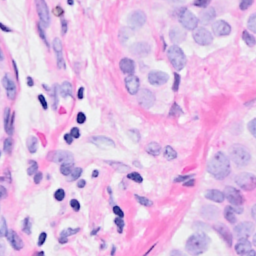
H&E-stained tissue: Breast